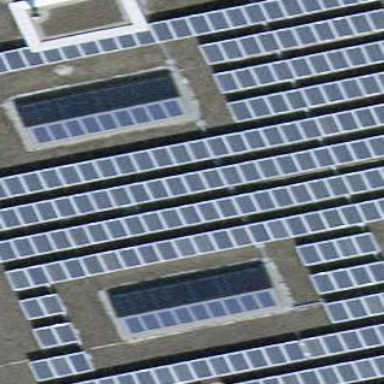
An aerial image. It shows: Solar power generator using photovoltaic method with solar photovoltaic panel types.